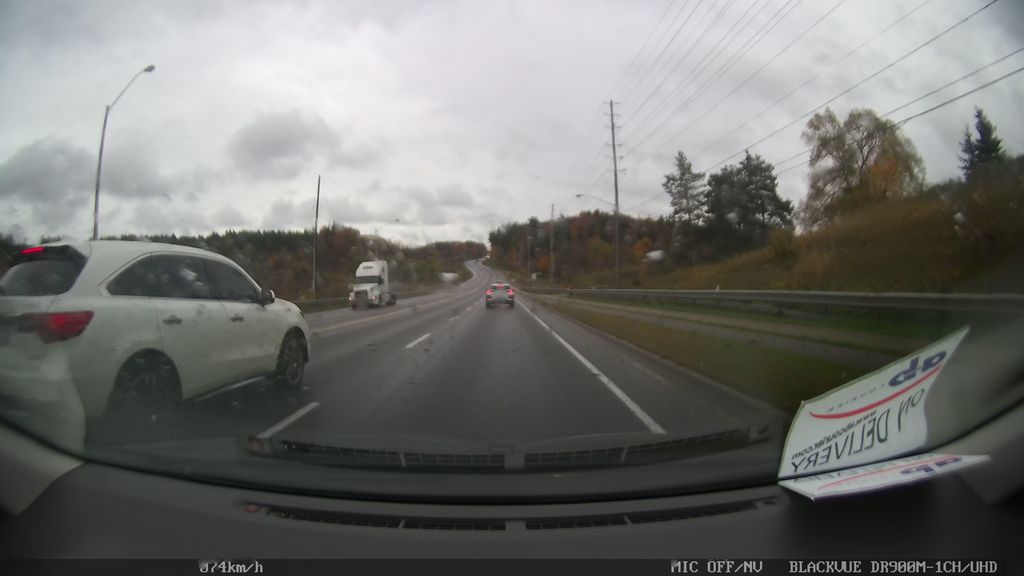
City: toronto